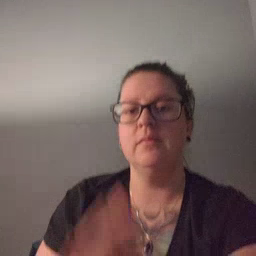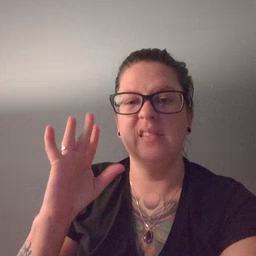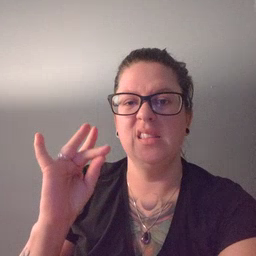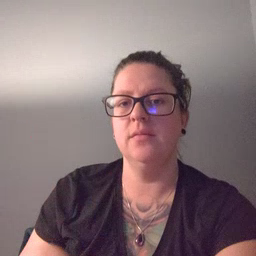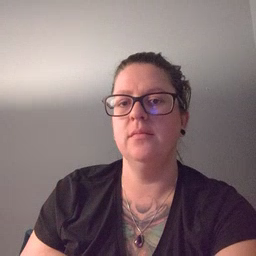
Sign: sticky